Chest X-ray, PA view. Patient: 45 years old, sex M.
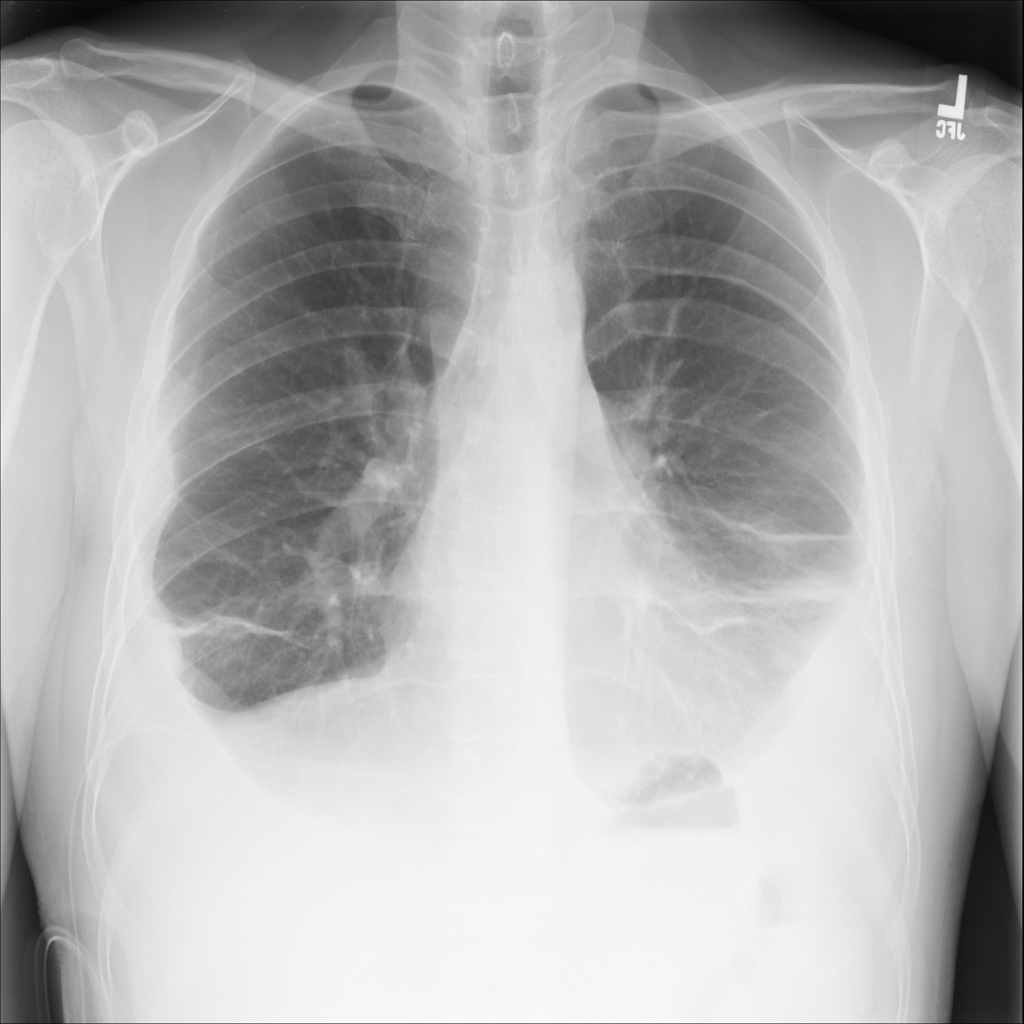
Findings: Atelectasis, Effusion